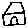
Label: house